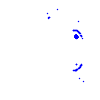
Particle: electron